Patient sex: M
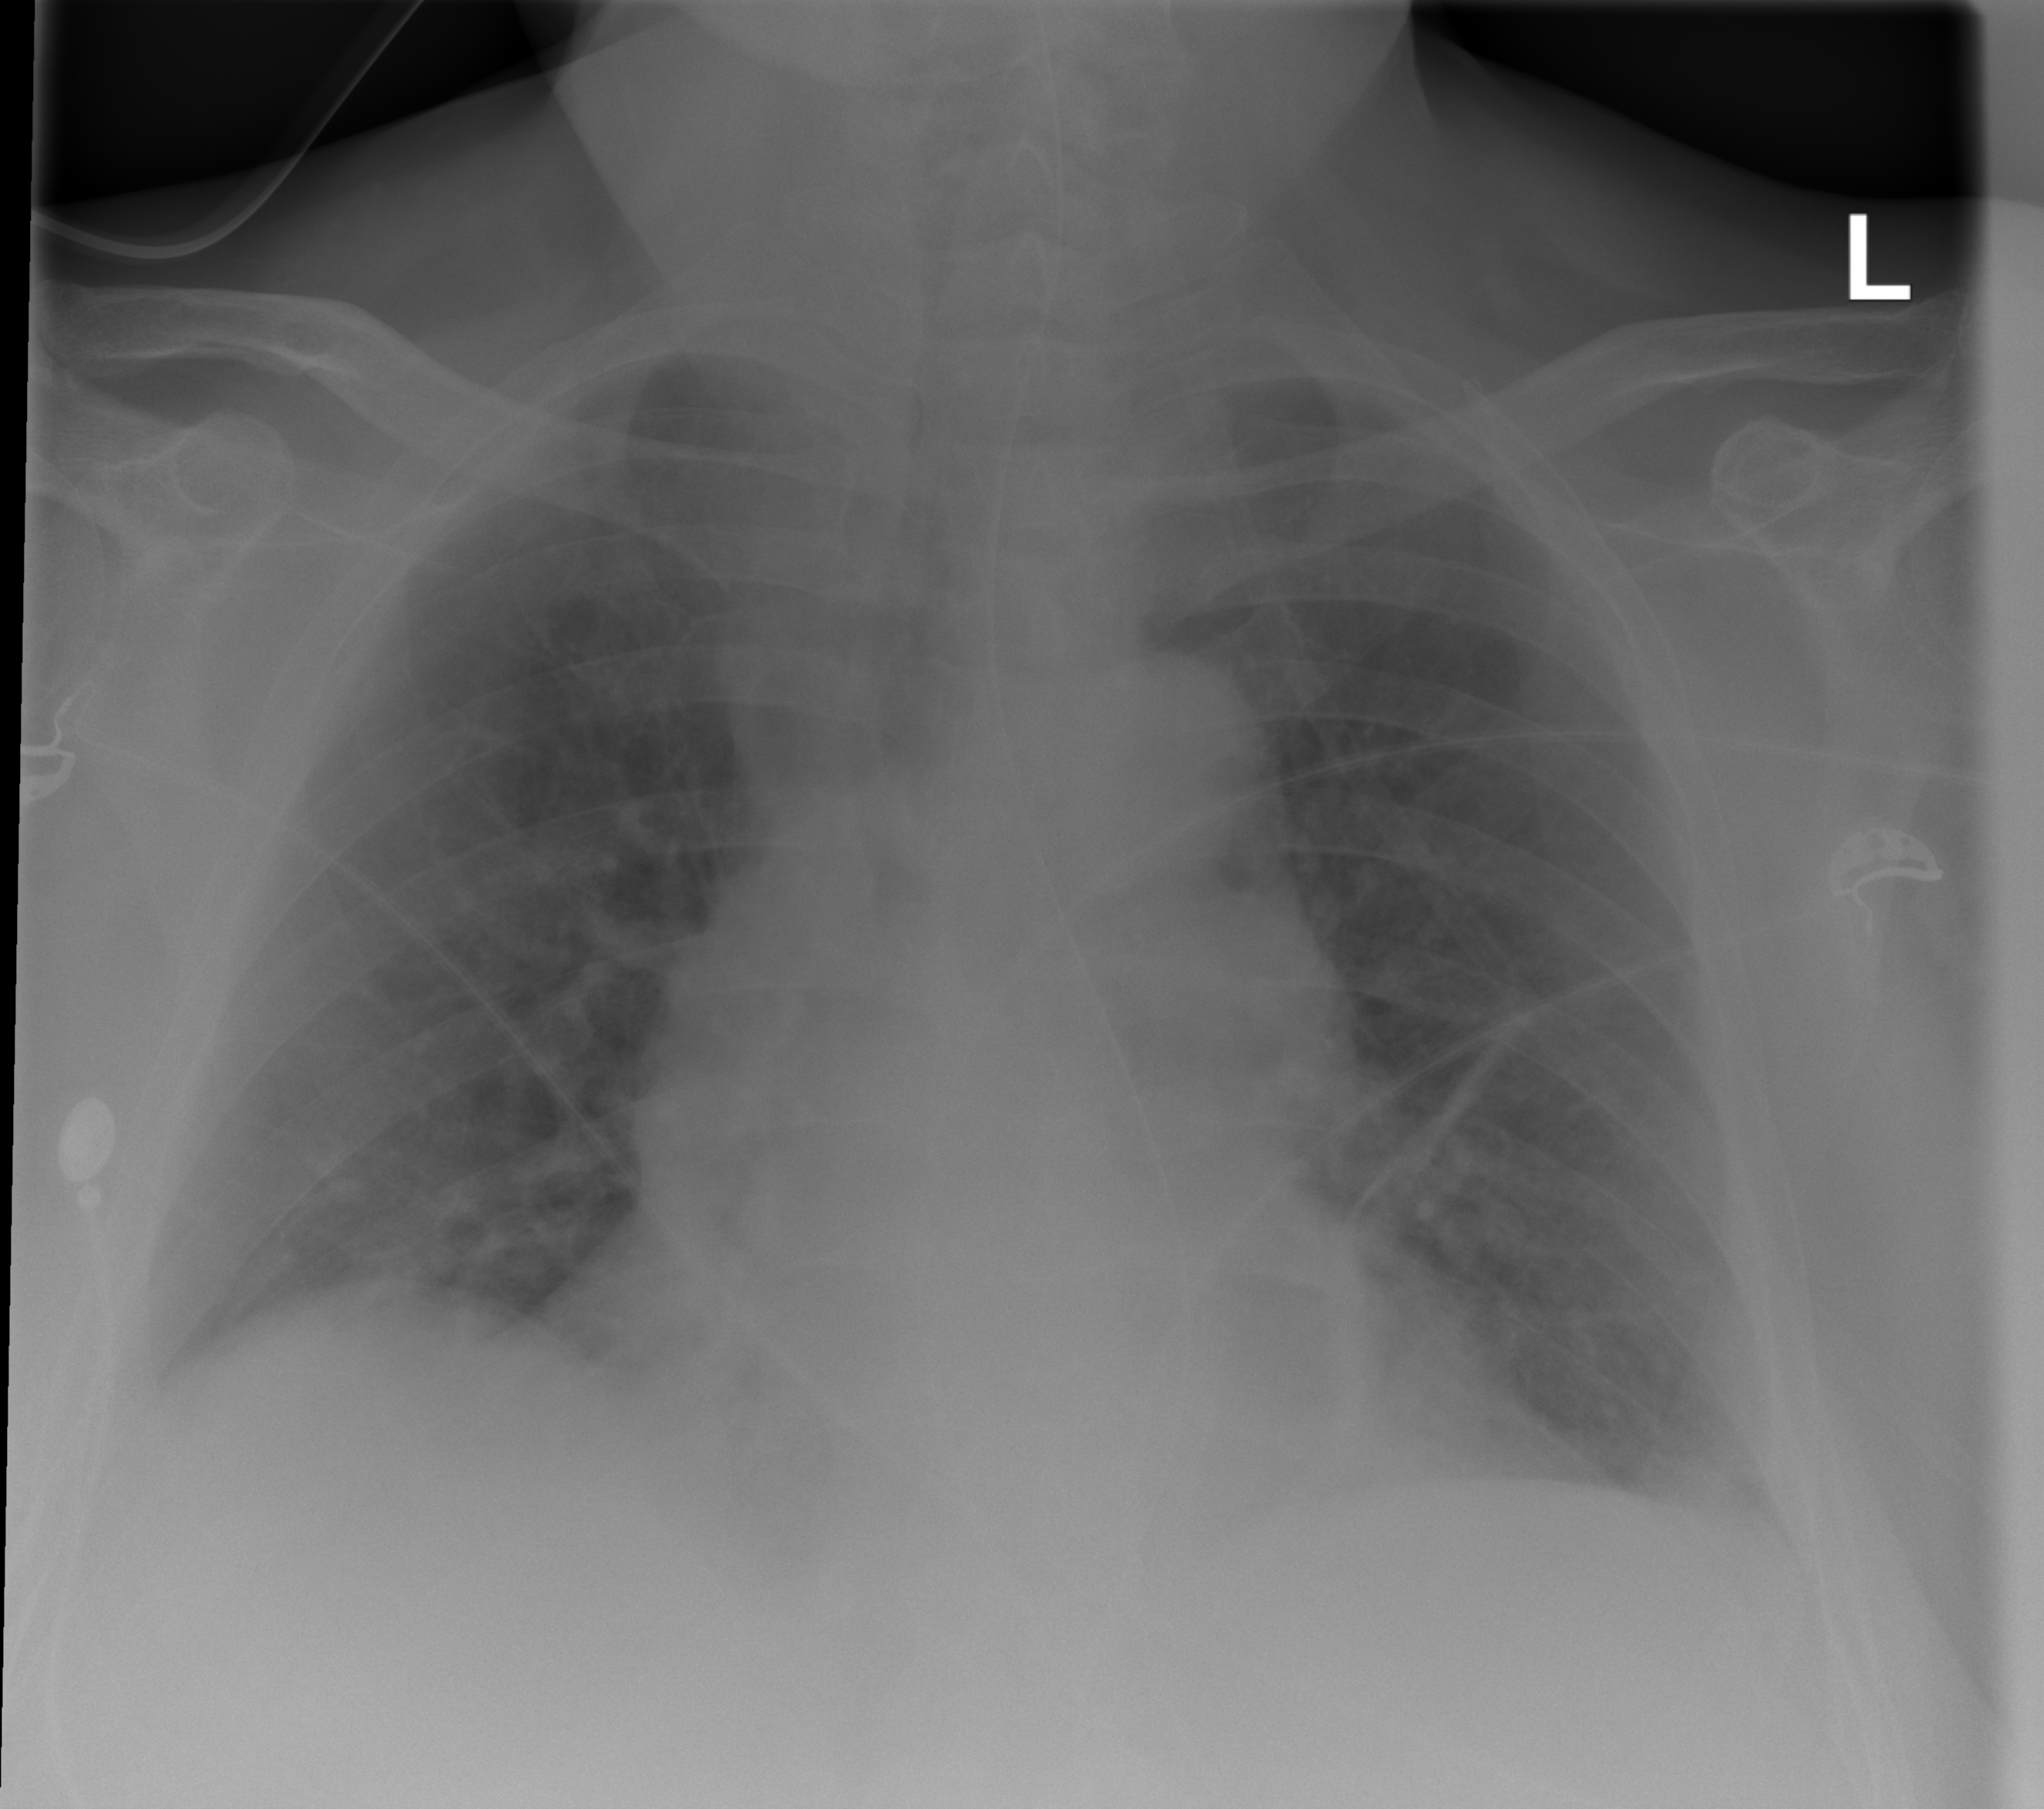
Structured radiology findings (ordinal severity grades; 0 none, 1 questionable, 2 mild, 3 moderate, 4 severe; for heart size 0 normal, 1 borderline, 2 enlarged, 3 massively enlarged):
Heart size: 2
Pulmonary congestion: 0
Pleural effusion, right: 0
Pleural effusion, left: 0
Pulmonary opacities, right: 0
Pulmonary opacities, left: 0
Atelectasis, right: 0
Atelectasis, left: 2